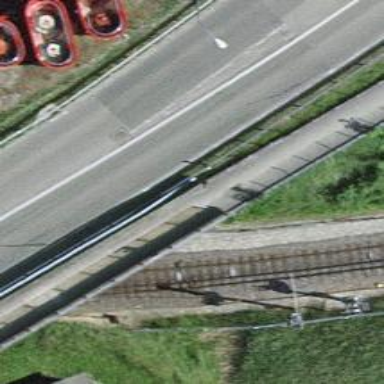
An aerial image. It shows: Footway road on concrete bridge.